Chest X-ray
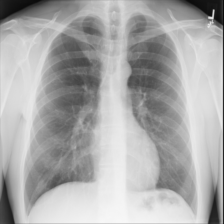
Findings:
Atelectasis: negative
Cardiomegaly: negative
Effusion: negative
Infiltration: negative
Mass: negative
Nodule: negative
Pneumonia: negative
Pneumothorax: negative
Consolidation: negative
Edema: negative
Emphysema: negative
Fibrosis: negative
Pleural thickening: negative
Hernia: negative